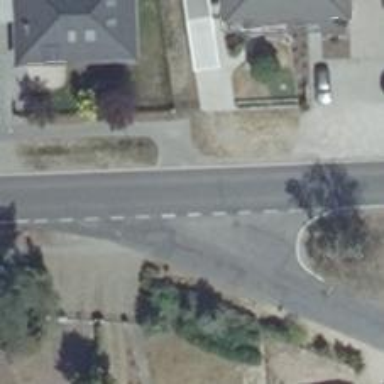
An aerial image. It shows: Tertiary road with asphalt surface.